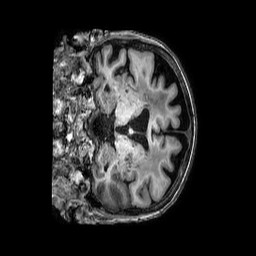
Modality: T1w
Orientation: coronal
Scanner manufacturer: philips
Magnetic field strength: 3 T
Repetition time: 0.006926 s
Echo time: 0.003157 s